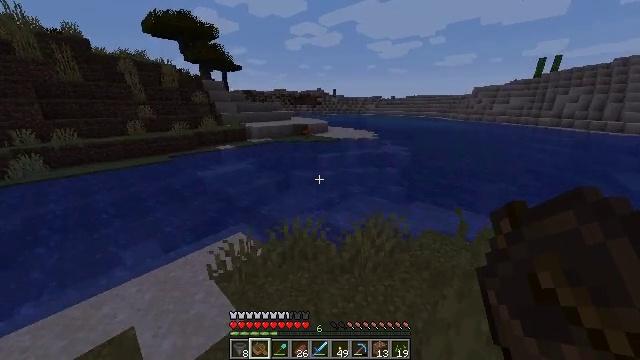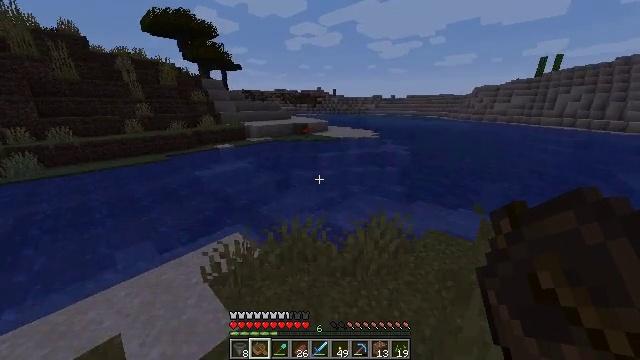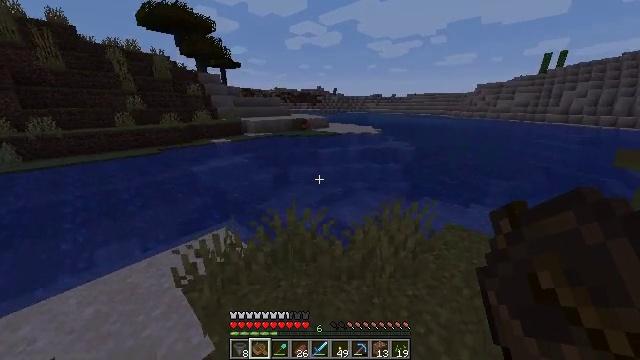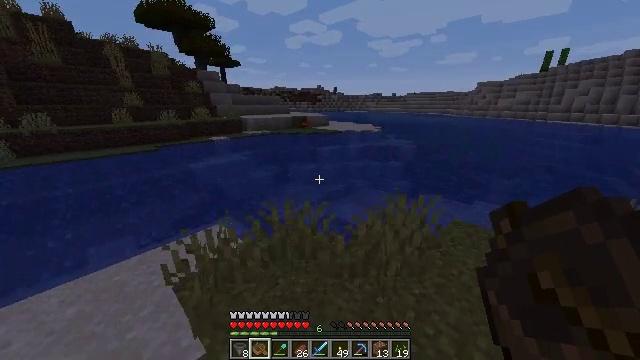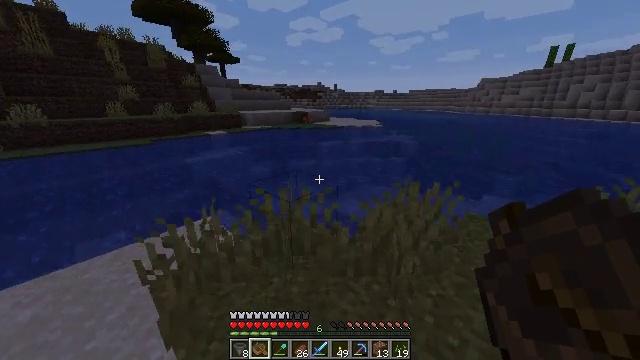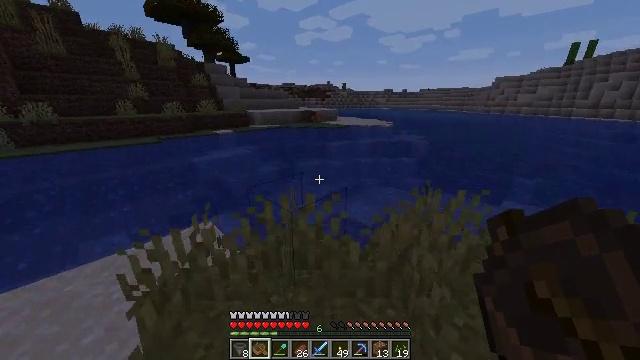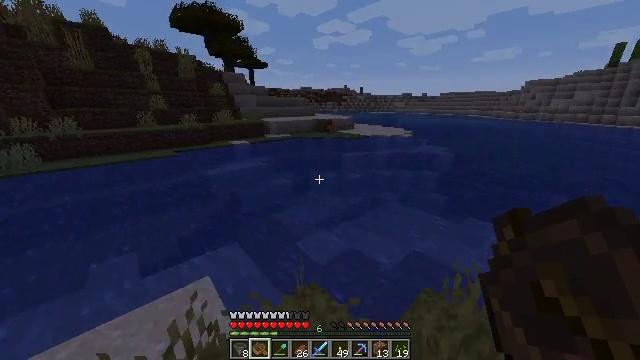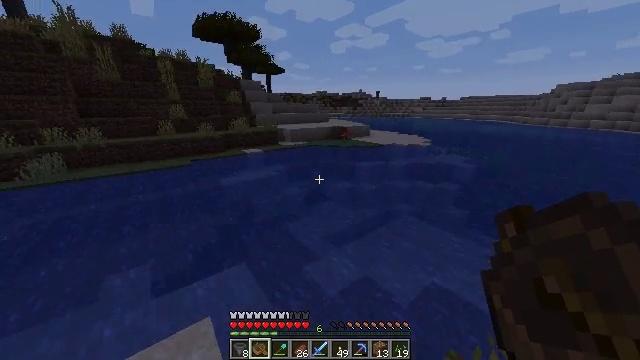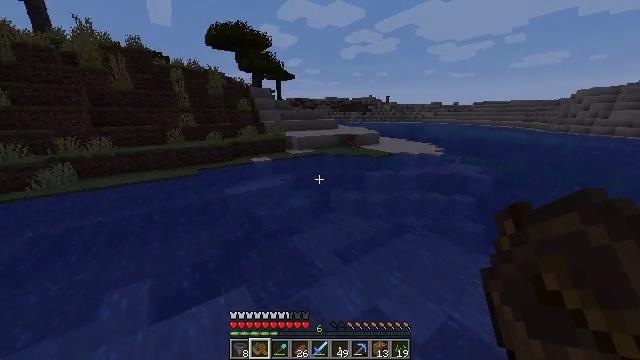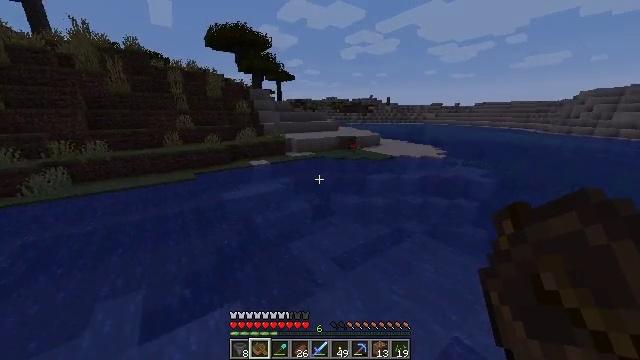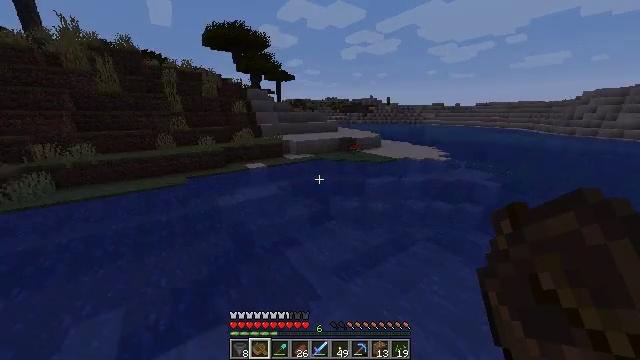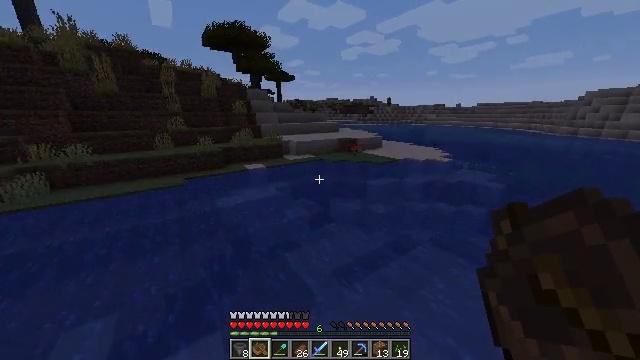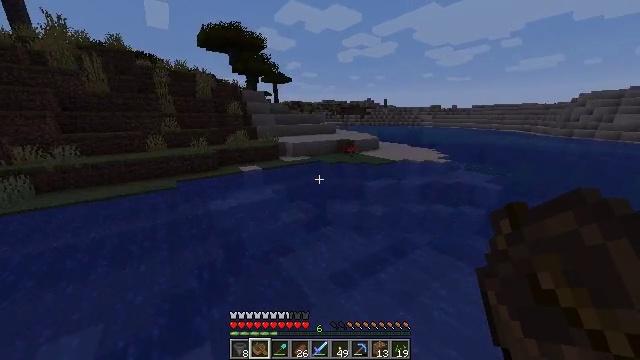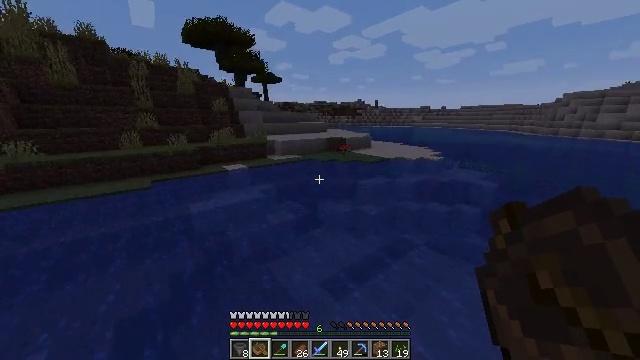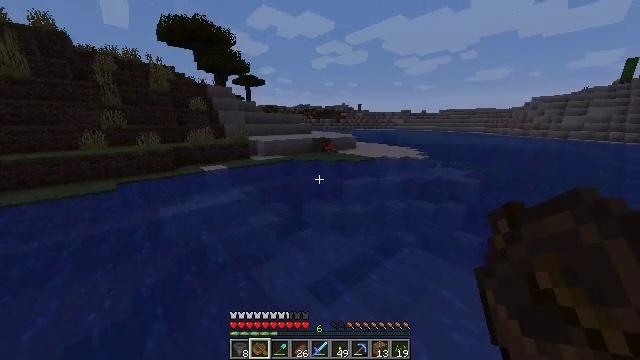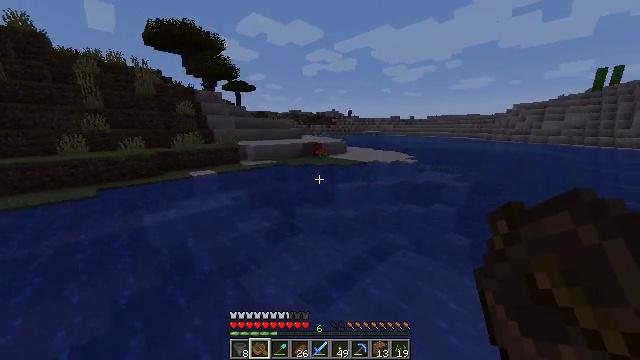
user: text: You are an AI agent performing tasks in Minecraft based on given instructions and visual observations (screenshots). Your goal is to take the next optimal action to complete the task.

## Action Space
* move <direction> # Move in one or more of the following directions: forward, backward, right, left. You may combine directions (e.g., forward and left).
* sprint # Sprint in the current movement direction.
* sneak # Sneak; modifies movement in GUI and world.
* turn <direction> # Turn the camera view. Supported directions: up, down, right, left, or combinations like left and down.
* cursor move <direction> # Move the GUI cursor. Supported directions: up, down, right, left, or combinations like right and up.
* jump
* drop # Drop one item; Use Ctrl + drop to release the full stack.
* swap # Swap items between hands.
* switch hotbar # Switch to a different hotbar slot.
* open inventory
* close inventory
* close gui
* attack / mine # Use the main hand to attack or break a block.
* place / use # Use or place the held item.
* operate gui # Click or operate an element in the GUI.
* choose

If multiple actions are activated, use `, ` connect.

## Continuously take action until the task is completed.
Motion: motion action
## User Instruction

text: Mine cactus from the desert.
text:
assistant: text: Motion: move forward, jump
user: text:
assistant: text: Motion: move forward, jump
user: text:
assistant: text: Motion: move forward, sprint, jump
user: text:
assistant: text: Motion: move forward, sprint, jump
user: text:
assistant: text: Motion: move forward, sprint, turn left, jump
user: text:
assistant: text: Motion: move forward, sprint, turn left, jump
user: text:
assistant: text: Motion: move forward, turn left, jump
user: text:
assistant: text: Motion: move forward, turn left and up, jump
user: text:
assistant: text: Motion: move forward, jump
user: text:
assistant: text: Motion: move forward, jump
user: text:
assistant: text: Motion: move forward, jump
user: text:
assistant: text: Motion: move forward, jump
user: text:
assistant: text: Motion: move forward, turn right, jump
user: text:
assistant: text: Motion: move forward, turn right and up, jump
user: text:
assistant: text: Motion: move forward, turn right and up, jump
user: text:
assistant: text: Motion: move forward, turn right and up, jump
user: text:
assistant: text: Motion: move forward, sprint, turn right and up, jump
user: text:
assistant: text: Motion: move forward, sprint, jump
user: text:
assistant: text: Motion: move forward, sprint, jump
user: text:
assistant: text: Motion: move forward, sprint, jump
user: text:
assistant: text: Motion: move forward, sprint, turn right, jump
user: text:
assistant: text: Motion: move forward, turn right, jump
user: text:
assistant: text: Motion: move forward, turn right, jump
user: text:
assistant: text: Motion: move forward, turn right, jump
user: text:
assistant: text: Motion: move forward, turn right
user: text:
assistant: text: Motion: move forward
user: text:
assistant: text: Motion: move forward
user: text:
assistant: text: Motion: move forward
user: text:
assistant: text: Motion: move forward
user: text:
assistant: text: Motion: move forward